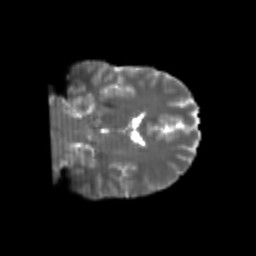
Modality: T2w
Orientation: coronal
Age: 20
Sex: male
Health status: healthy
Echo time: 0.074 s